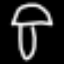
Label: mushroom